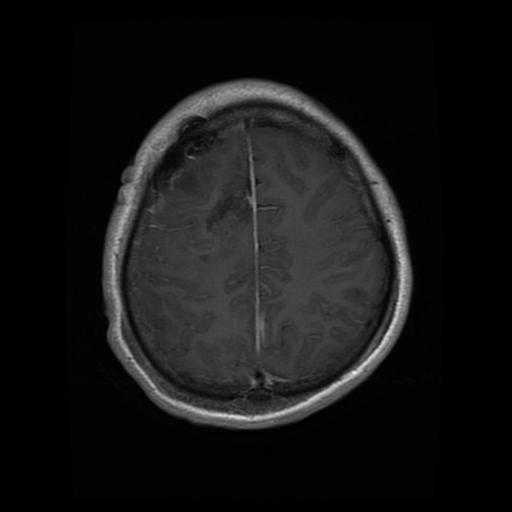
Label: glioma